Interaction volume radius: 5 \u00c5
Interaction volume height: 15 \u00c5
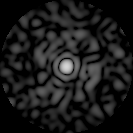
Disorder parameter: 0.8374